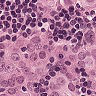
Metastatic tissue present: yes